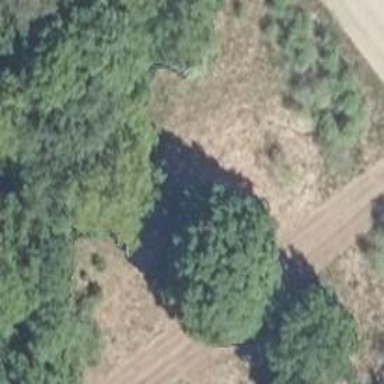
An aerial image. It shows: Deciduous tree with broadleaved leaves.